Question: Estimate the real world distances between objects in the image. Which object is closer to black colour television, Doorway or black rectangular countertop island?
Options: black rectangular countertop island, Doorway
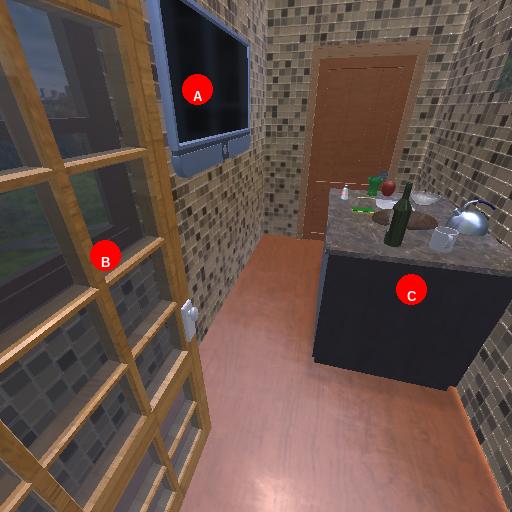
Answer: black rectangular countertop island